Question: I have a facebook application that needs exactly 1280 pixels of width to display correctly.
Right now I'm using facebook's fluid canvas but my problem is this frame which occupies about
270 pixels of screen with:

Better quality image: <URL>
Can I disable/remove this frame?
Thanks
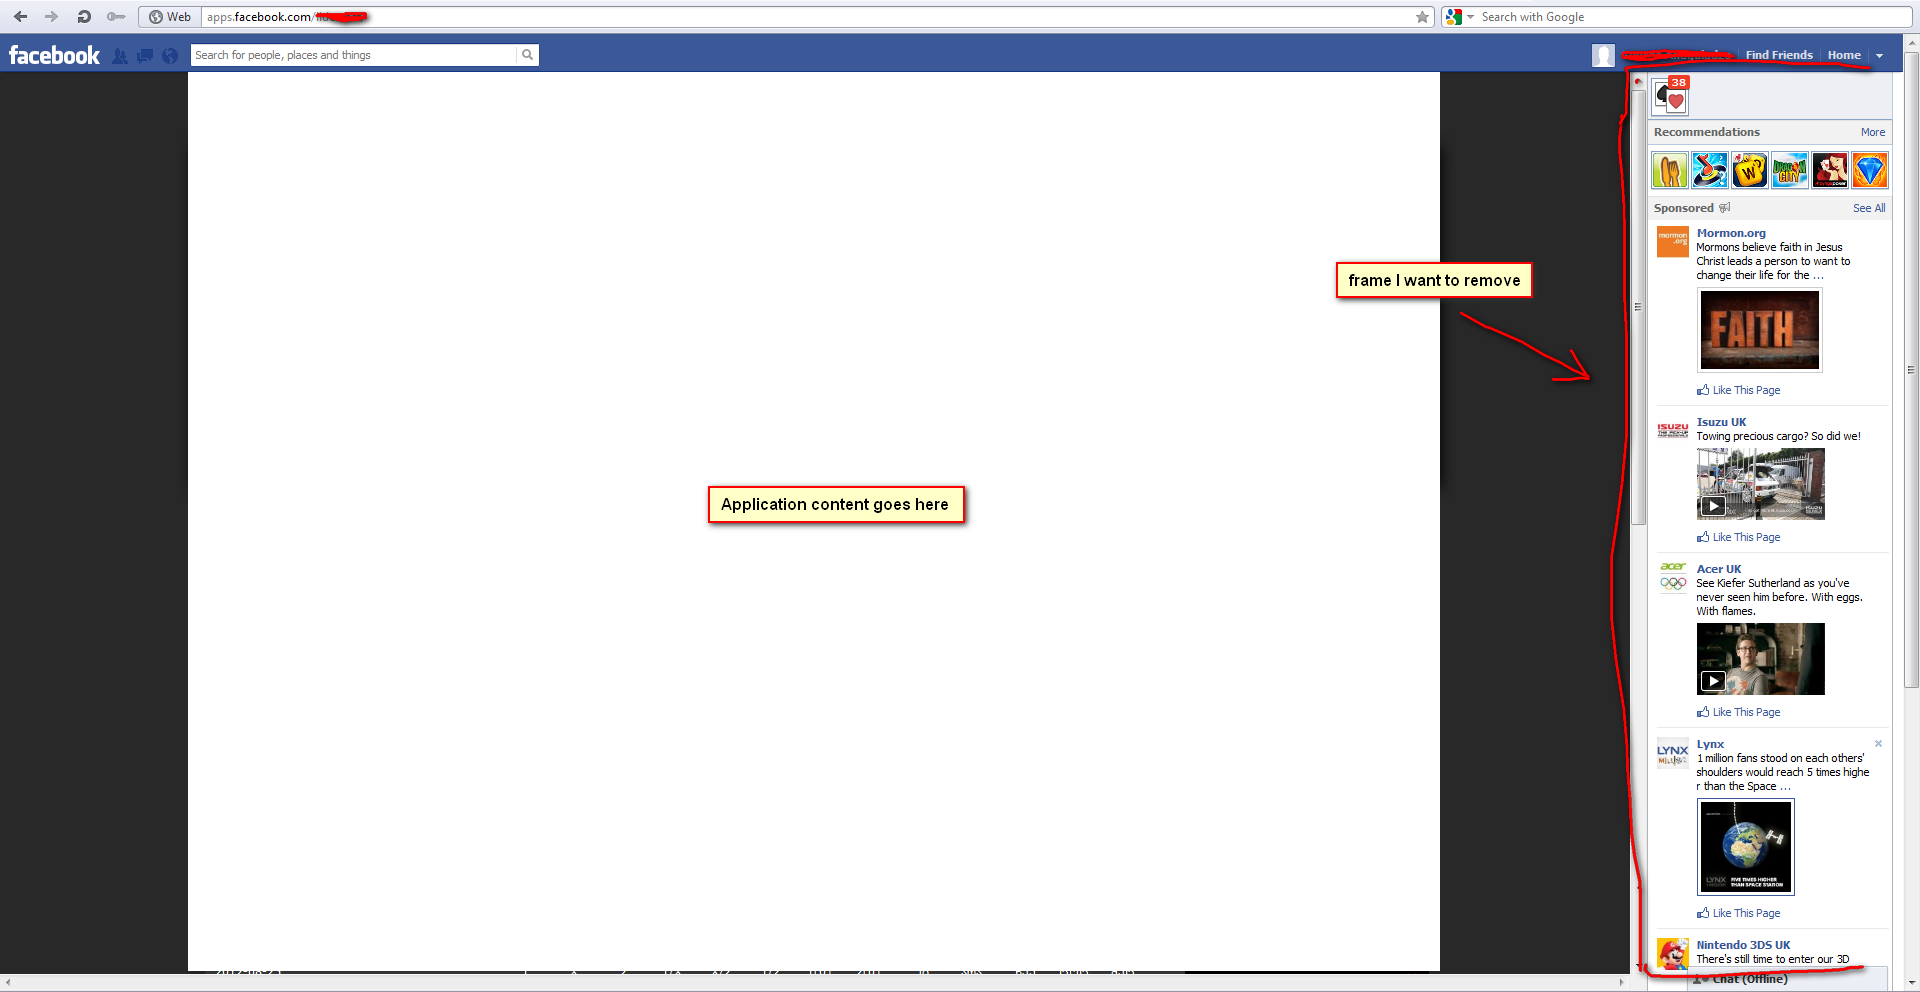
Answer: > I have a facebook application that needs exactly 1280 pixels of width to display correctly.
Tough luck :-P
Only possible solution: "Get out" of Facebook, and have your app run on your own website, so that you can use the full browser screen width the user has available.
Or, of course: Make your app less space-greedy.